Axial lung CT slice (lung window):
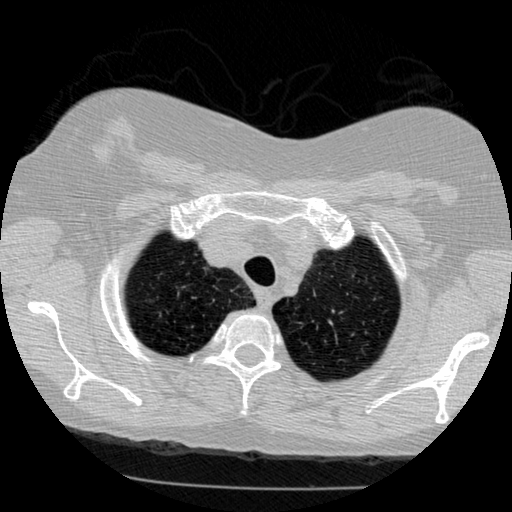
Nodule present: no